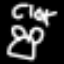
Label: clock